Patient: sex M, age 74
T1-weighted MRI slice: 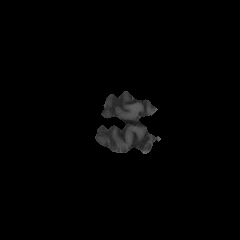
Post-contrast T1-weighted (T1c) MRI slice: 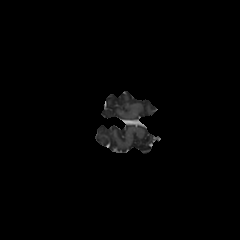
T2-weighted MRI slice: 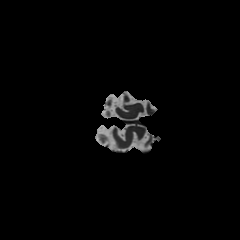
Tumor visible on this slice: no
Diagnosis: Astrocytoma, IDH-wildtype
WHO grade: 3